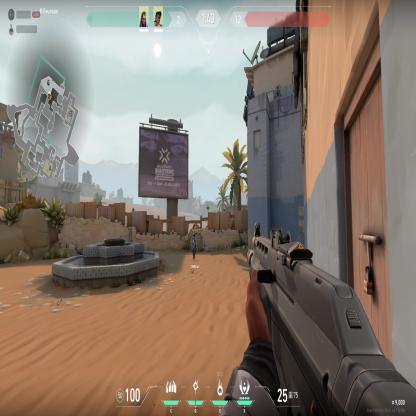
Label: teammate